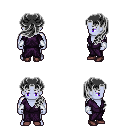
a pixel art fantasy rpg character, male body template, dark elf, purple skin, purple robe, magenta pants, gray princess hairstyle, white cloth bracers, maroon shoes, four views (front, back, left, right), 2x2 character sprite sheet, small pixel art, hard edges, no anti-aliasing